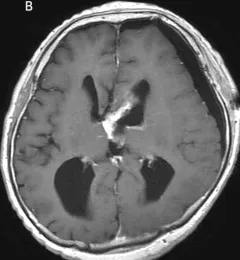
Postoperative MRI of the patient. . Contrast-enhanced T1-weighted images display a reduced tumor in the ventricles ,improved hydrocephalus.
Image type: radiology (mri)